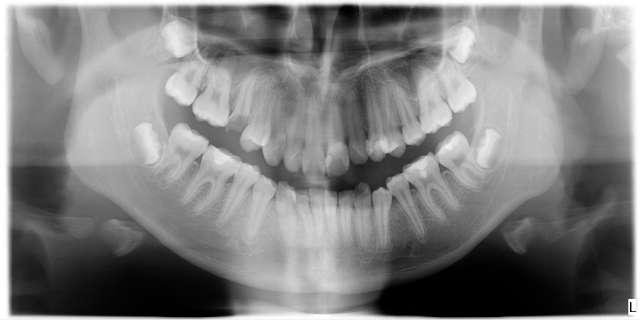
child